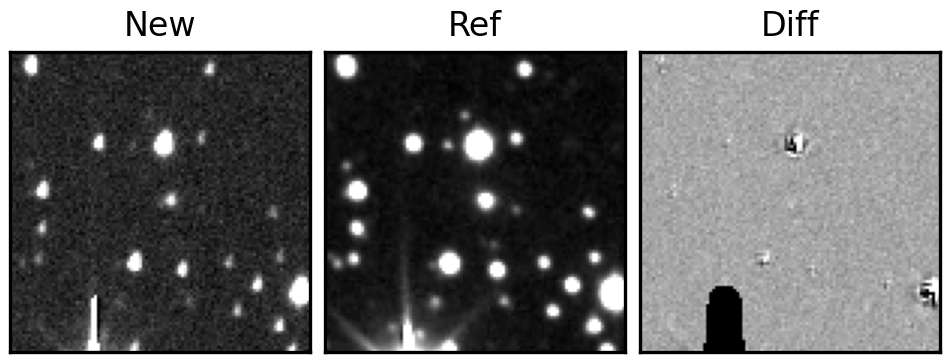
Label: real